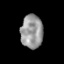
Tissue: prostate
Cell type: Epithelial cells
Senescence score: 0.3435
Nuclear area (px): 728
Mean DAPI intensity: 152.319